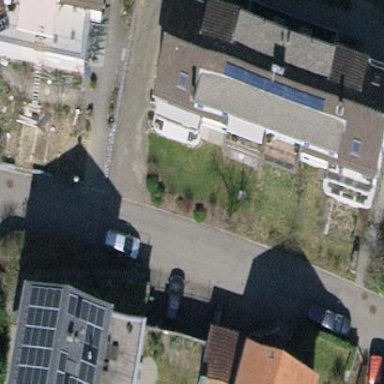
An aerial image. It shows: Building with tiled roof.